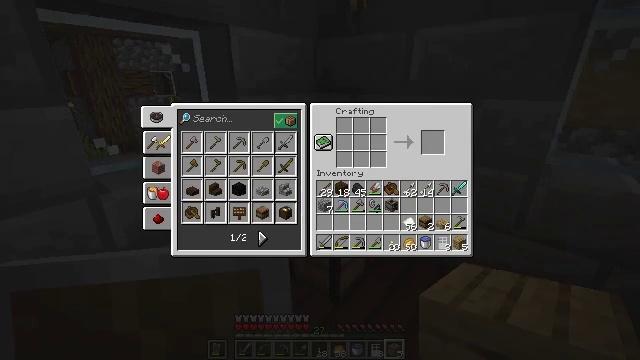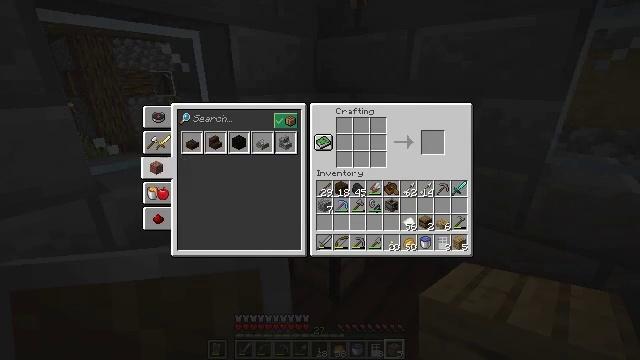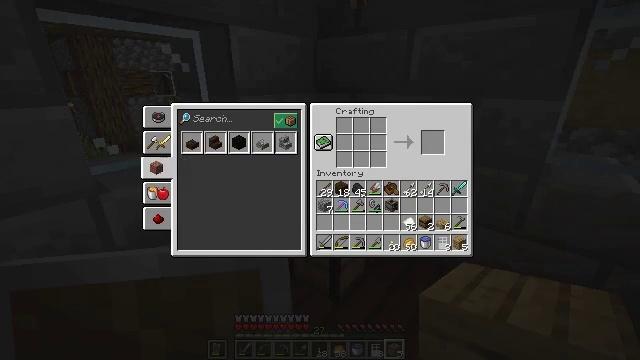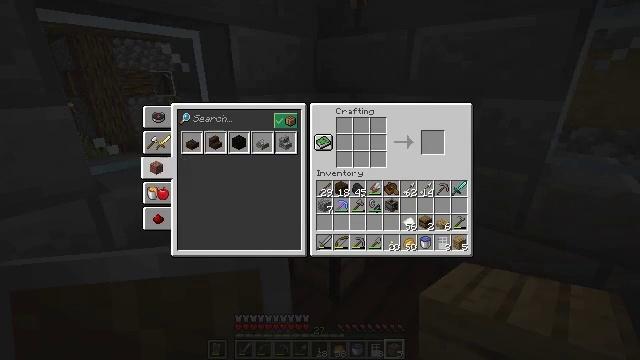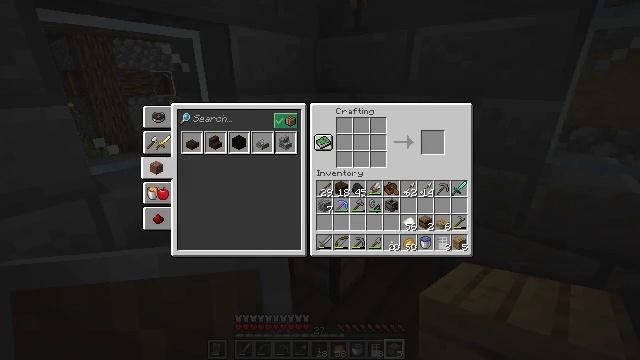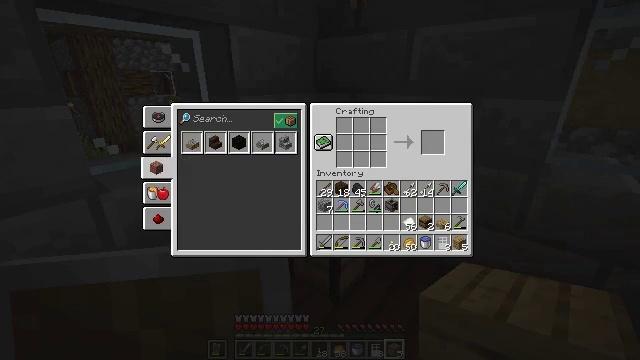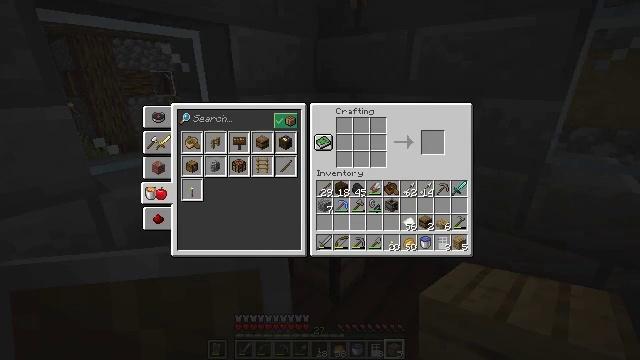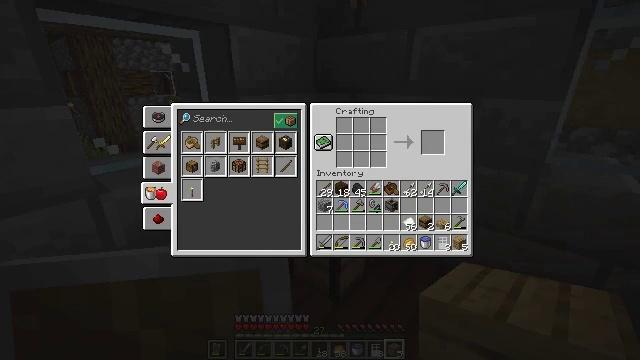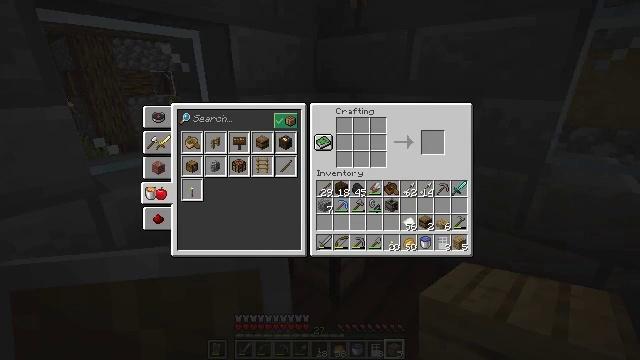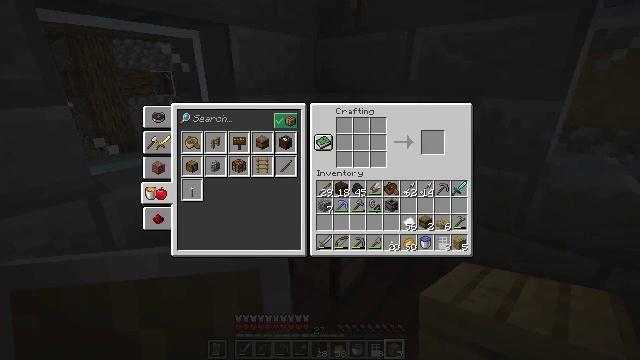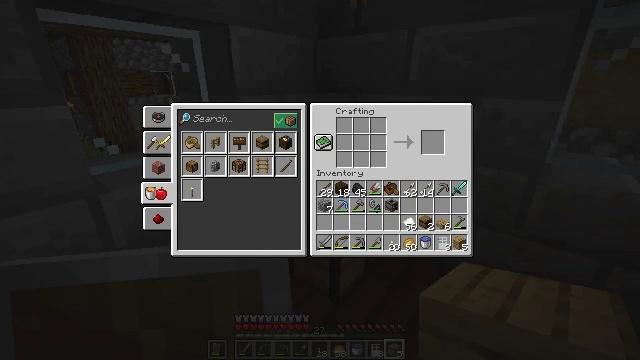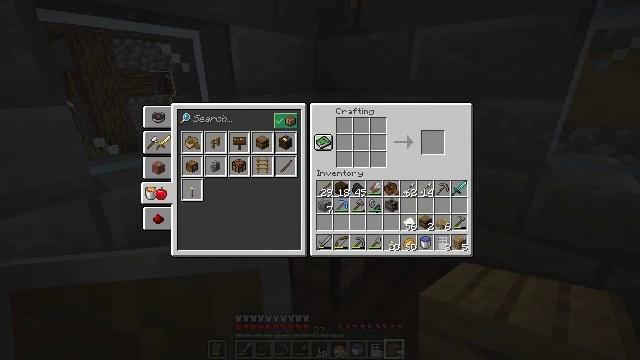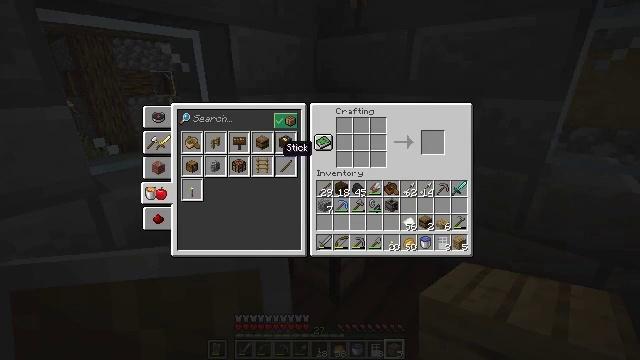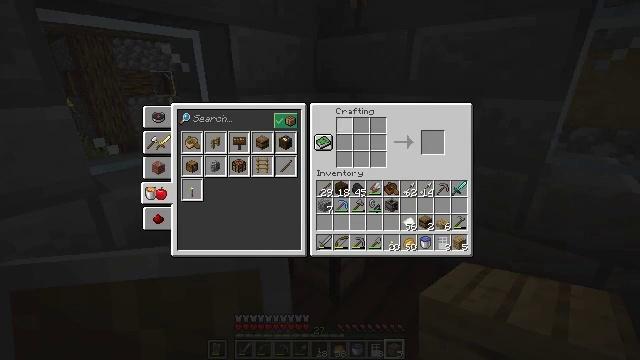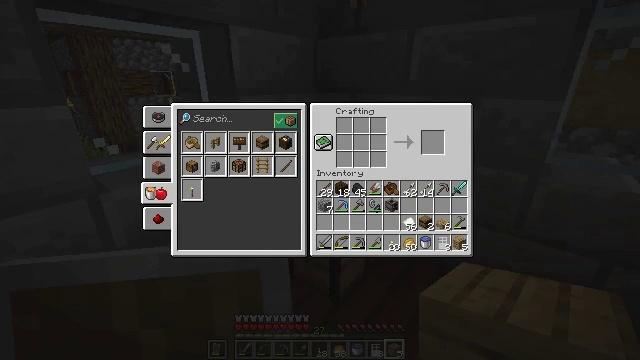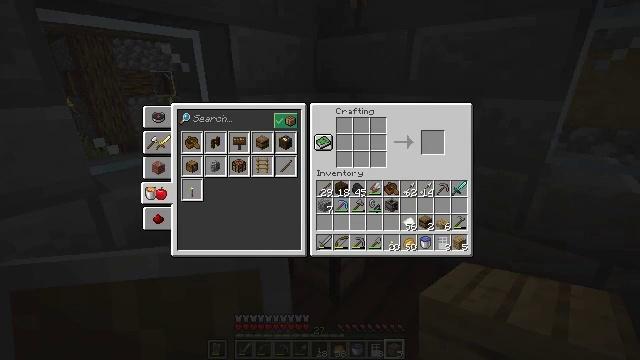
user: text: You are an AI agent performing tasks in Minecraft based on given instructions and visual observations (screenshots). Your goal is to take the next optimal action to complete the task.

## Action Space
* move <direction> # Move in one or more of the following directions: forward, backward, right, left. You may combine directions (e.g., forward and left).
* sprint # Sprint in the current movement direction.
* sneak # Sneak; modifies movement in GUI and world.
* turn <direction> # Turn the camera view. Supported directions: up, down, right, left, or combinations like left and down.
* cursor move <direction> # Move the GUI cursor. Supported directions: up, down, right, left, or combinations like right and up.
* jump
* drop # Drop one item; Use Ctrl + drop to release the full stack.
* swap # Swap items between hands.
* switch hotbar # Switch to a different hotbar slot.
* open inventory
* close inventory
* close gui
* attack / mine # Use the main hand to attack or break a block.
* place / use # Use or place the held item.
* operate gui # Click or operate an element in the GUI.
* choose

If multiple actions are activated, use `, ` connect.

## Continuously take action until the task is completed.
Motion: motion action
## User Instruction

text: Craft a cartography table.
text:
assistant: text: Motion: turn right and up, attack / mine
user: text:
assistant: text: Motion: attack / mine
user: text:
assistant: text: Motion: no_op
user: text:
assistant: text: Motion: turn down
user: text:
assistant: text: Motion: no_op
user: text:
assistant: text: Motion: attack / mine
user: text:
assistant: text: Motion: turn down
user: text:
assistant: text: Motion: turn down
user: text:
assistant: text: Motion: no_op
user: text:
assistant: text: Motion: turn right and up
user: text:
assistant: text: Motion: no_op
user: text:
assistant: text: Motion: turn right and up
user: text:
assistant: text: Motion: turn right and up
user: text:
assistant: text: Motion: turn left
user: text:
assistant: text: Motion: turn left
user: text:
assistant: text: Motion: turn left
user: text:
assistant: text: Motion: turn left
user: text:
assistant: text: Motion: attack / mine
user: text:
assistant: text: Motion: attack / mine
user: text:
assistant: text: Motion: no_op
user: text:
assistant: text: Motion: turn right and down
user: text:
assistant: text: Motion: turn right and down
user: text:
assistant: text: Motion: no_op
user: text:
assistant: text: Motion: no_op
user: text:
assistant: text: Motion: no_op
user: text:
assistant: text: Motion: turn up
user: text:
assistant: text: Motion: attack / mine
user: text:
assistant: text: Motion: attack / mine
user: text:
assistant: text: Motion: no_op
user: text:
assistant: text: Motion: turn left and down